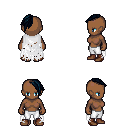
a pixel art fantasy rpg character, female body template, human, dark skin, white tattered cape, white pants, raven long mohawk hairstyle, brown shoes, four views (front, back, left, right), 2x2 character sprite sheet, small pixel art, hard edges, no anti-aliasing